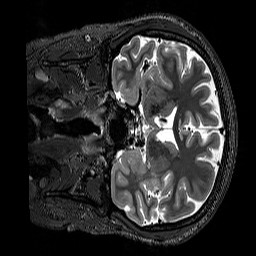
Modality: T2w
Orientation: coronal
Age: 26
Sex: female
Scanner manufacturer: siemens
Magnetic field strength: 3 T
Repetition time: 3.2 s
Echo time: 0.728 s